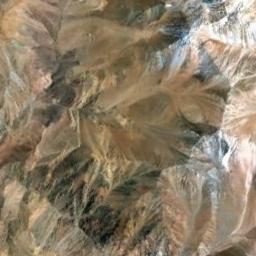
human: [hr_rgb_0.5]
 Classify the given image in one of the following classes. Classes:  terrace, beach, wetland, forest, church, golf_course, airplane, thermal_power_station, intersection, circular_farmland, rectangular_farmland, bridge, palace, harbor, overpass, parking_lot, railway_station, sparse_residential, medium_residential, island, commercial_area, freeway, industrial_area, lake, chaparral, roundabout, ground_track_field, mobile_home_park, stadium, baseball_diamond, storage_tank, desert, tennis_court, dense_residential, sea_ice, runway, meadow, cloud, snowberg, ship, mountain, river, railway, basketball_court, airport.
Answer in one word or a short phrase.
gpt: mountain